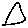
Label: triangle